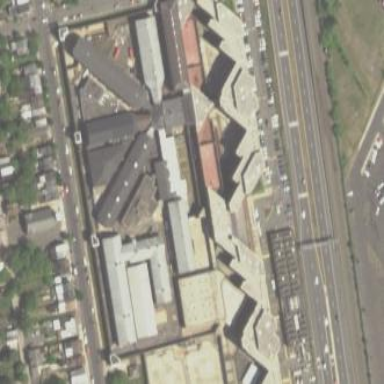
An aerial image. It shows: Prison.